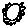
Label: sun